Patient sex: F
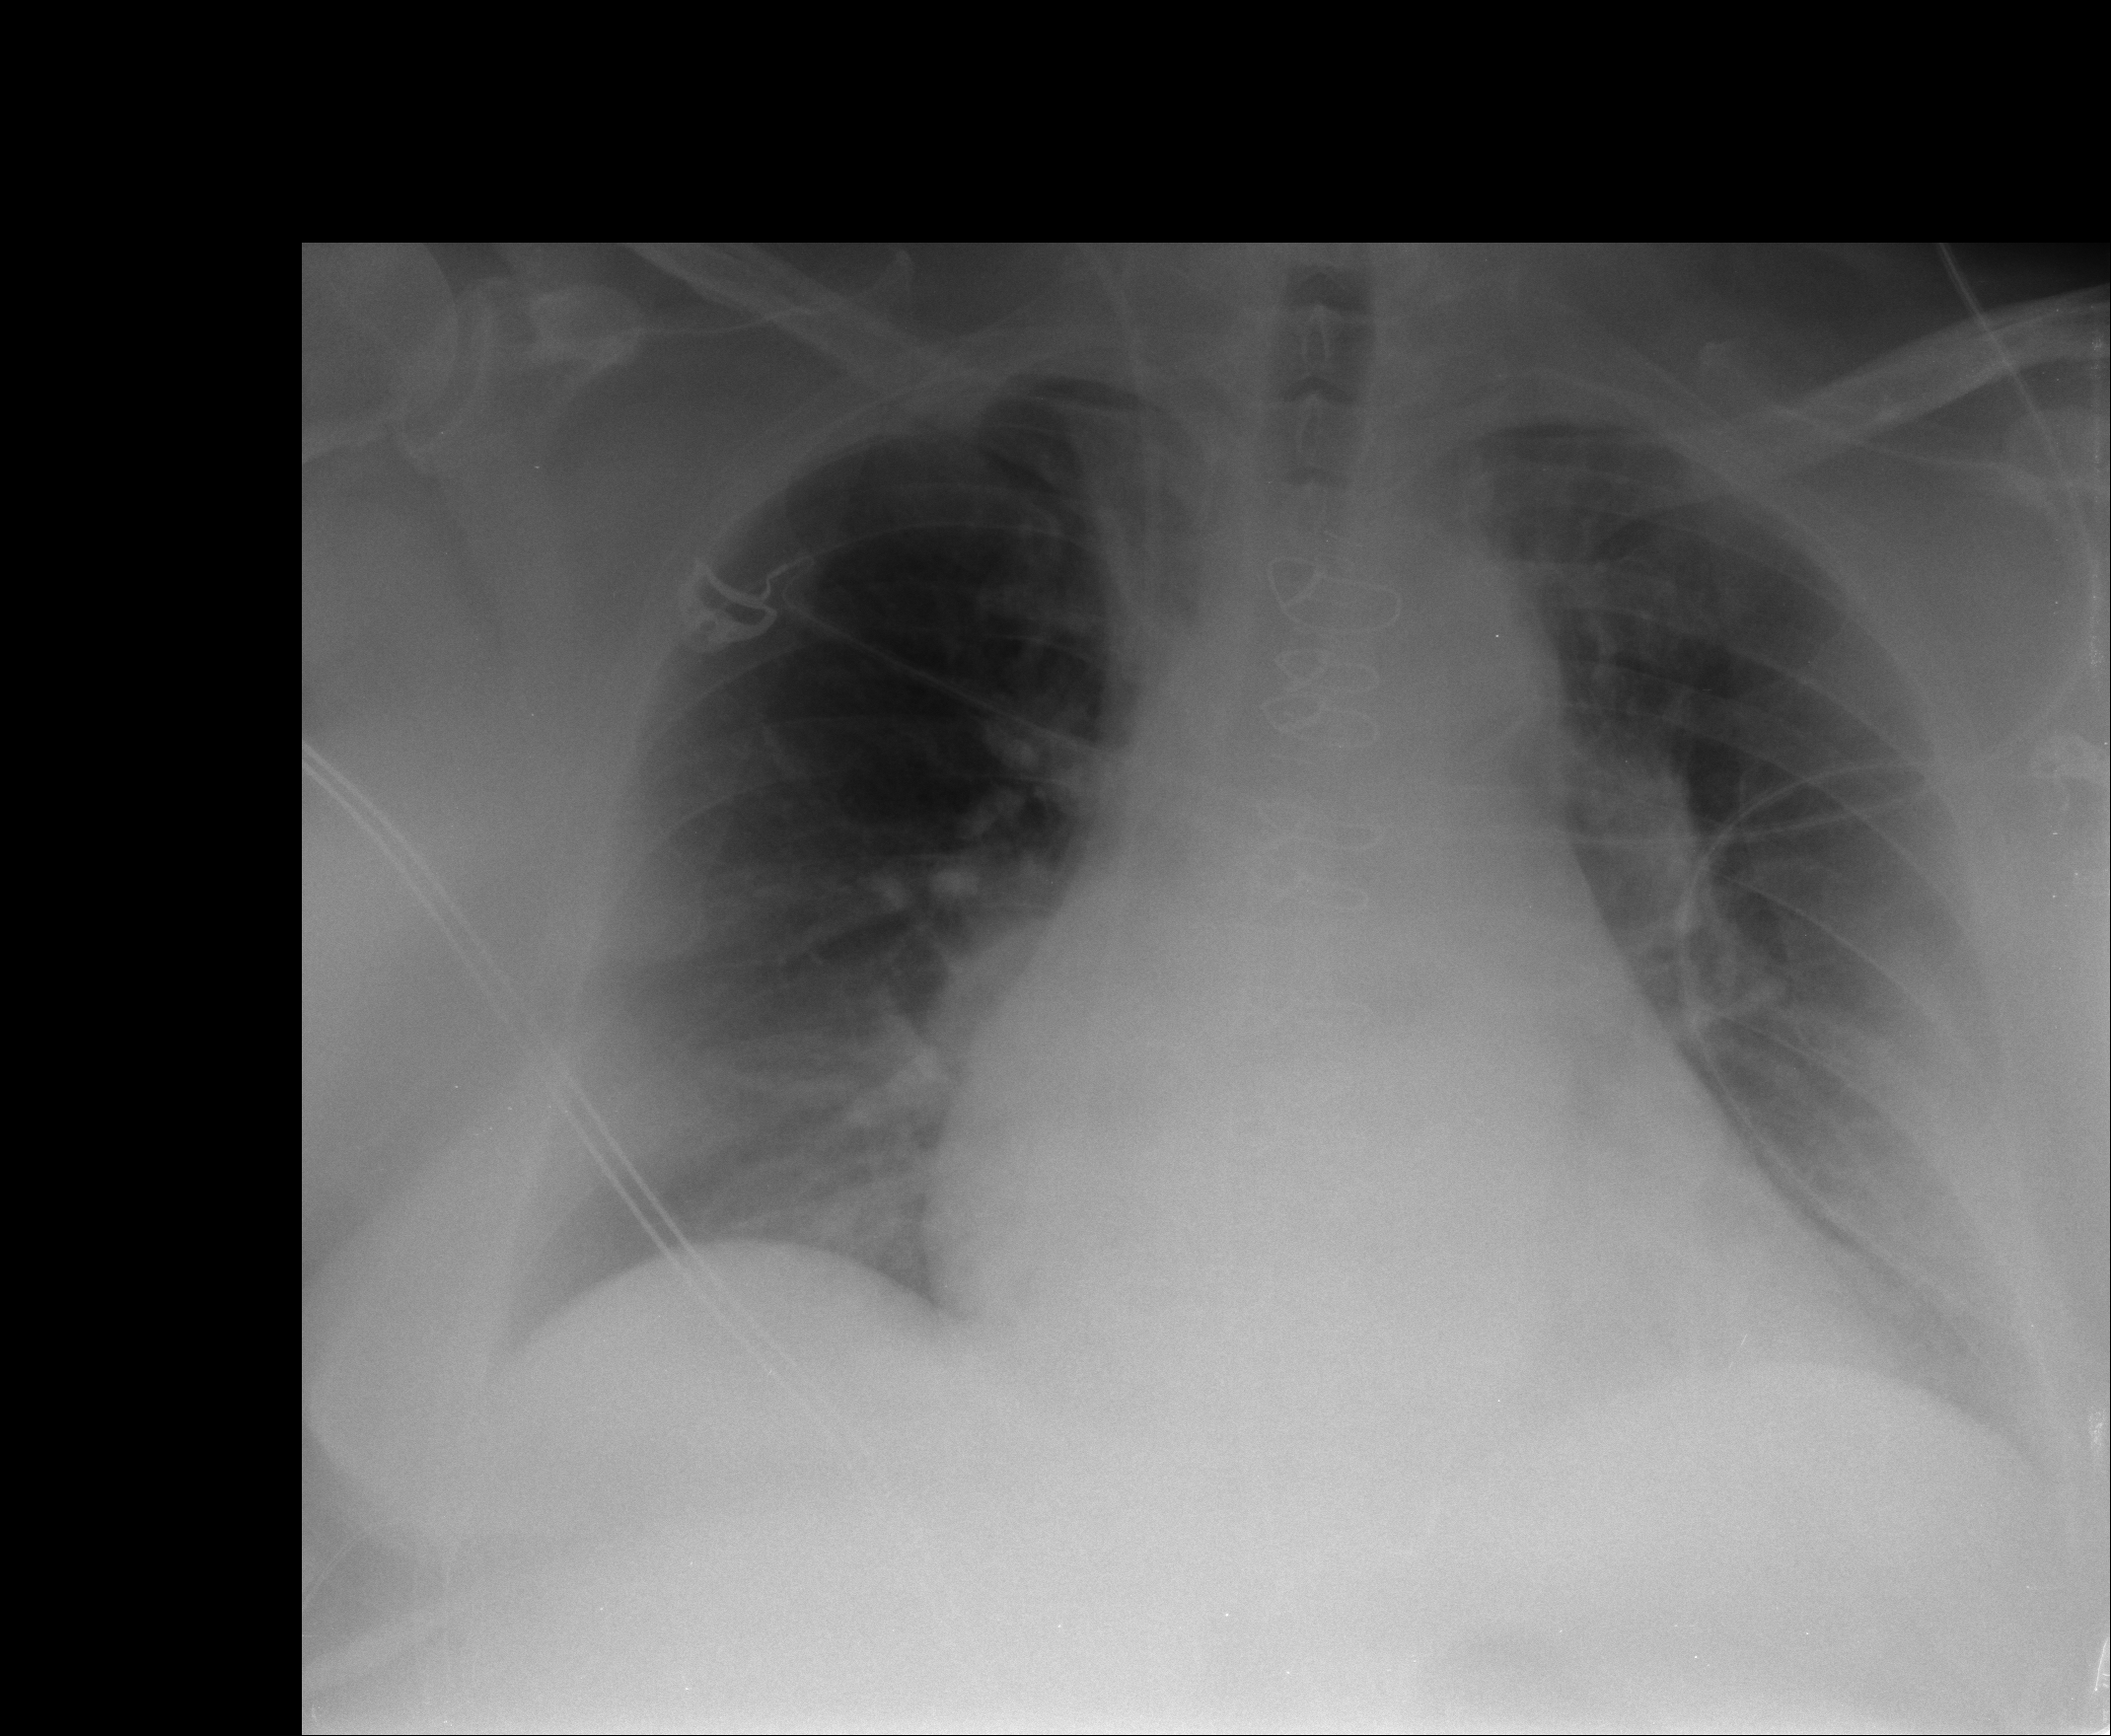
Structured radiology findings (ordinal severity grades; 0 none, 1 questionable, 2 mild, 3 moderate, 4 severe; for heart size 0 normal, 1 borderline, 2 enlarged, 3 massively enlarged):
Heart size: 2
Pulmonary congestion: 2
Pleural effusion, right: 0
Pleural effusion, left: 1
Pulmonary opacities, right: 0
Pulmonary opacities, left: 0
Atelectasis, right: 2
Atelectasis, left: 1